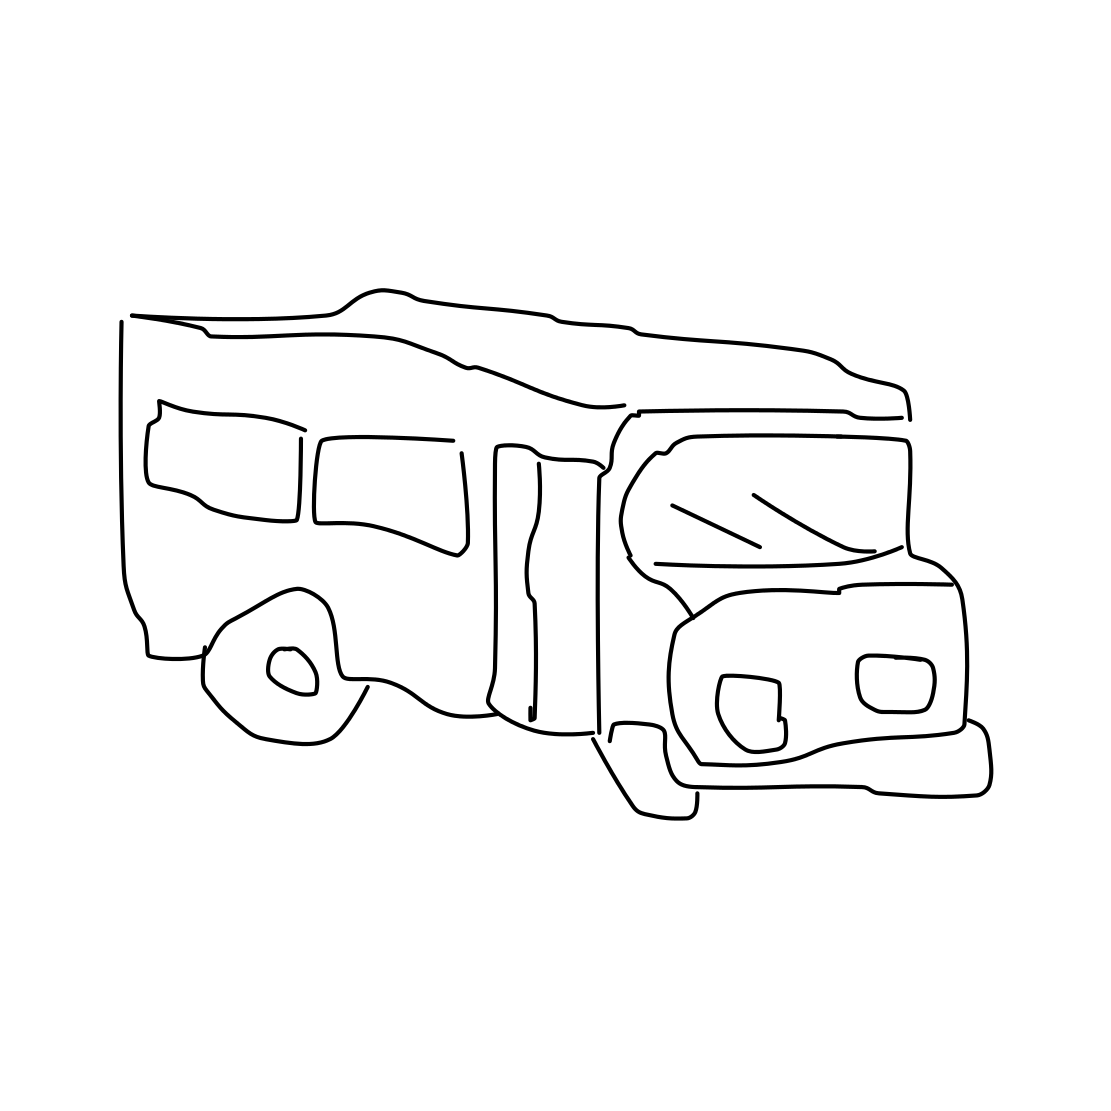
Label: bus